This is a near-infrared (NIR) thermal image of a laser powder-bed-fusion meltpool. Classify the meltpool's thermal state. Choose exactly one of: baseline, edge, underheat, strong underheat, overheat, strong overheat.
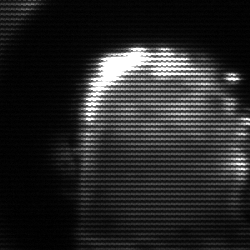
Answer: baseline